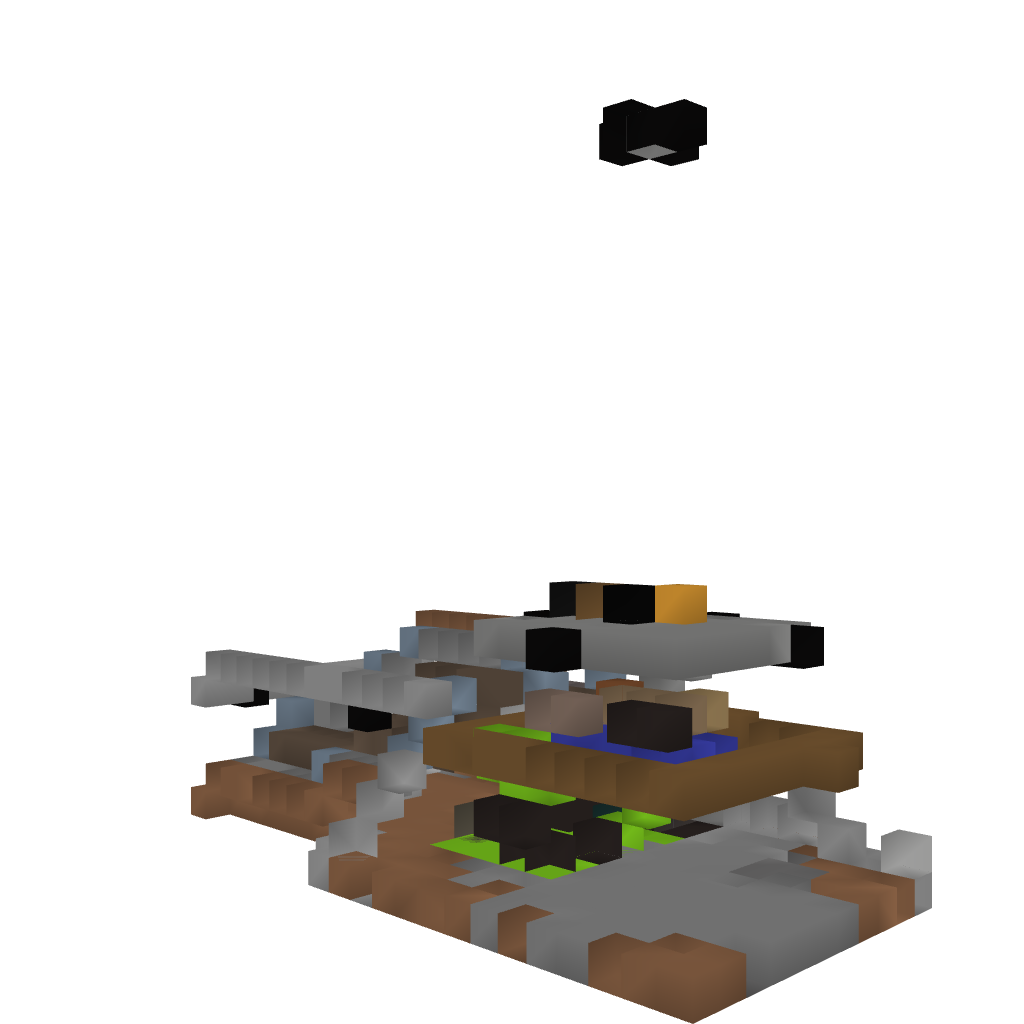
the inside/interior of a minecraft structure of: Small House